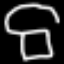
Label: mushroom